Chest X-ray. View position: AP
Patient age: 47
Patient sex: M
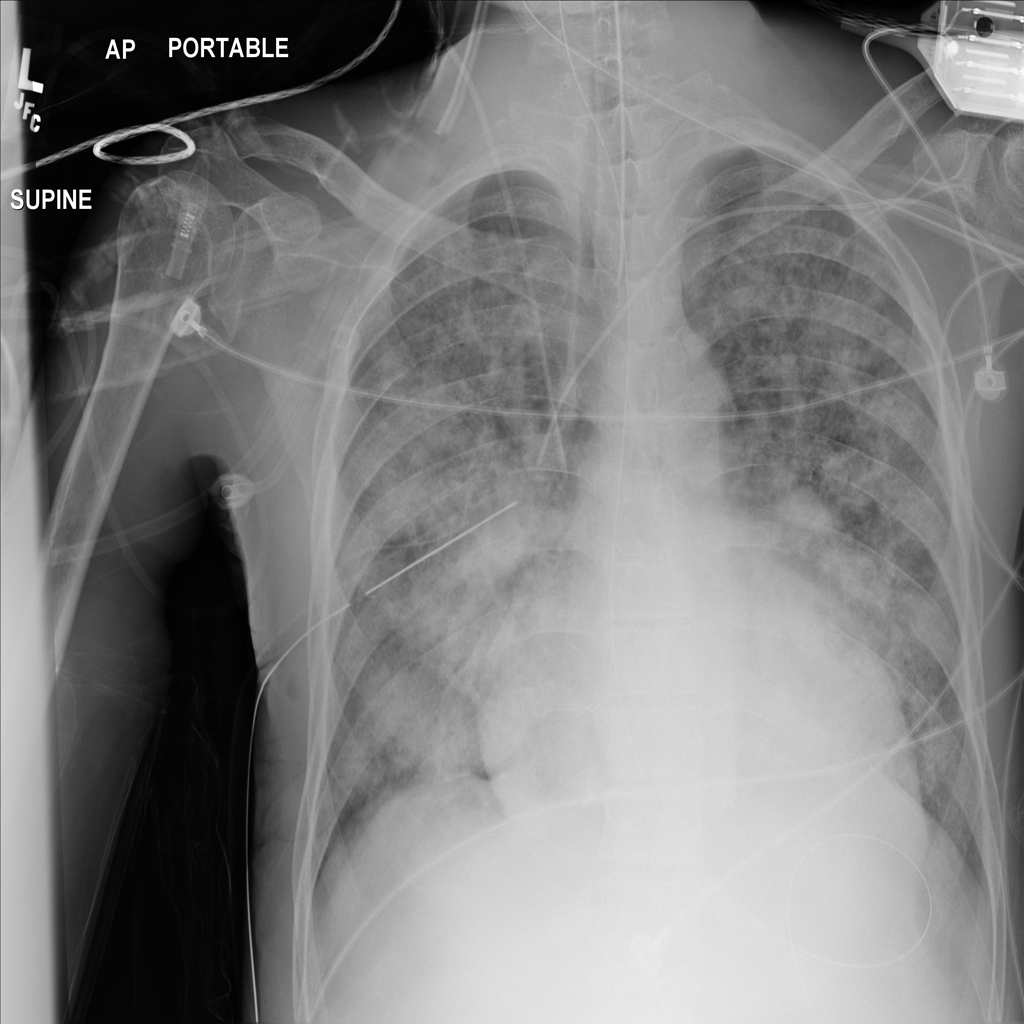
Finding: Pneumothorax